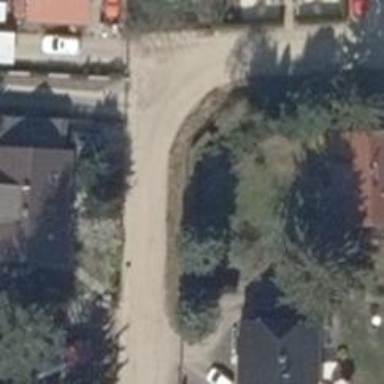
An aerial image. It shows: Driveway leading to service road.